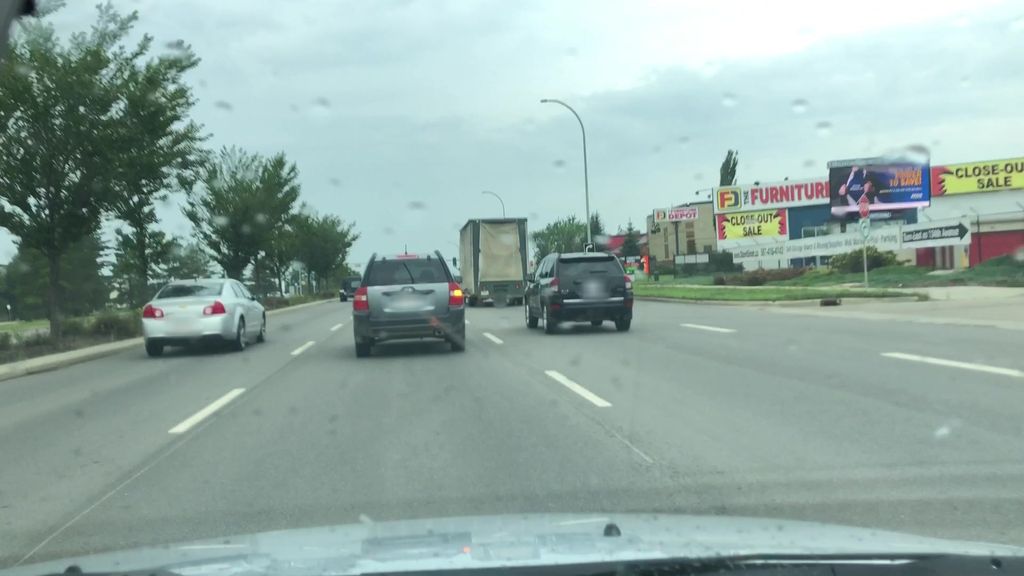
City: edmonton